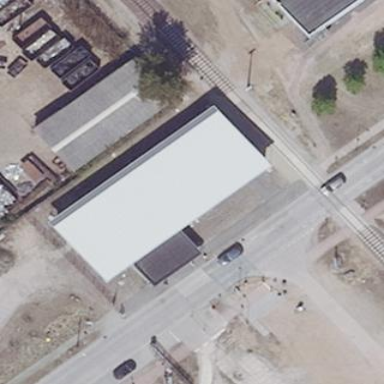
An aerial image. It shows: Commercial building.